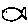
Label: fish